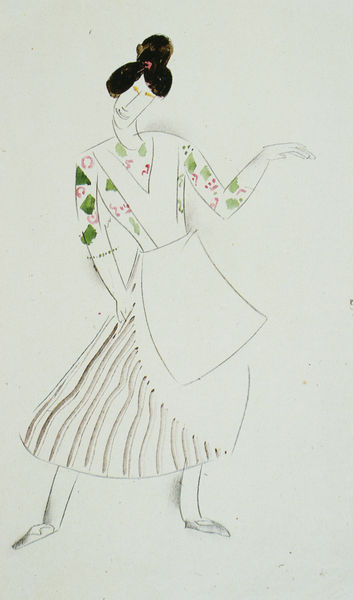
Titel: Die Masken von Scholom Alejchem
Künstler: Marc Chagall
Standort: Moskau
Institution: Bachruschin-Museum
Schlagwörter: hand, weiß, grün, mädchen, braun, finger, frau, frisur, geste, haar, kleid, mund, nase, schwarz, zeichnung, dame, rot, muster, rock, tanz, augen, bluse, falten, knoten, hände, portrait, porträt, haare, rosa, beine, schürze, dutt, japan, haltung, schuhe, hang, grafik, graphik, linien, ausdruck, füsse, gestreift, streifen, japanisch, striche, punkte, pink, tusche, blumenmuster, asien, asiatisch, hausfrau, armreif, umbra, pullover, gouache, händer, rrot, modigliani